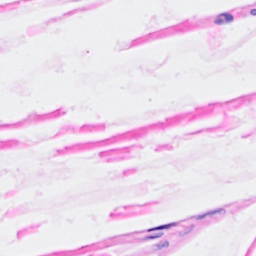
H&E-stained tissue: Breast